Question: I have tennis dataset and this is the head:

Now I want to average FS_1 for a given ID1. In other words, I want to get all players average first serve percentage from the data in this dataset. And all players occur several times.
I know I can do this to get the average value of a field;
'''
def mean(arr):
return sum(arr) / len(arr)
mean(dataset['FS_1'])
'''
but how do I get a specific players average?
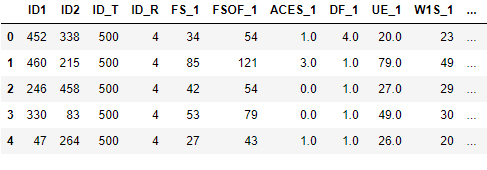
Answer: Pandas <URL> method should do the trick:
'''
df.groupby(['ID1']).mean()['FS_1']
'''